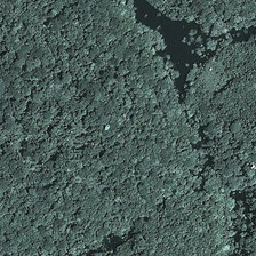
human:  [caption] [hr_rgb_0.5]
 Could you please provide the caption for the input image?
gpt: The Forest looks like a piece of cloth from time to time.

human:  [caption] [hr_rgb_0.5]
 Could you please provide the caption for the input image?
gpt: The forest sometimes looks like a rug.

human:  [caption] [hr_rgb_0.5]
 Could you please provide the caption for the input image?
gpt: The forest occasionally looks like a rag.

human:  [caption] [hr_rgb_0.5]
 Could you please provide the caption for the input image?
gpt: The forest looks like a piece of junk from time to time.

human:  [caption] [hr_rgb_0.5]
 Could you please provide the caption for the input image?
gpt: The forest looks like a piece of junk from time to time.